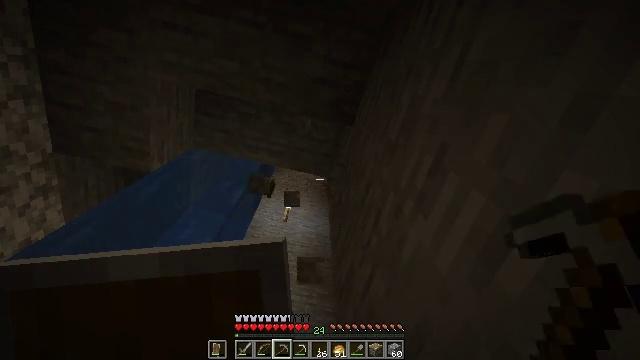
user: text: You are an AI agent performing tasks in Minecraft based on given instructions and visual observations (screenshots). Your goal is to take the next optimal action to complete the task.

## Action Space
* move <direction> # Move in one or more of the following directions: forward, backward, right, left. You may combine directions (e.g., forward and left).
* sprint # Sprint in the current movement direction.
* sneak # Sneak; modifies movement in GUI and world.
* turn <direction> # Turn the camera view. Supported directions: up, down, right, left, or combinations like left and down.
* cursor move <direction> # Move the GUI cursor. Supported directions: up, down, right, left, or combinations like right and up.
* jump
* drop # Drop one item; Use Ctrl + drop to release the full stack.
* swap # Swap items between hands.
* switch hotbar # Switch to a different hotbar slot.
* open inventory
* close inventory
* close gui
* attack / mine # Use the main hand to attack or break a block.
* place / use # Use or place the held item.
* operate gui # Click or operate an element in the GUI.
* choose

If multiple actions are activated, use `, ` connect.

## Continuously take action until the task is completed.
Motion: motion action
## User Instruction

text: Left-click on the lever to pick it up.
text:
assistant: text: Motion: sneak